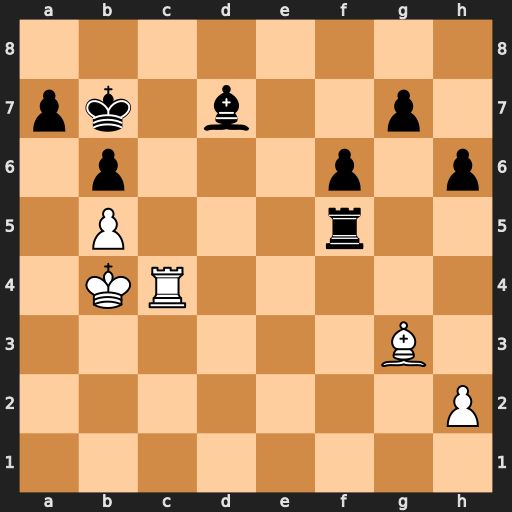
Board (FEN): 8/pk1b2p1/1p3p1p/1P3r2/1KR5/6B1/7P/8
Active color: w
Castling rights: -
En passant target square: -
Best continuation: Rc7+ Ka8 Rxd7